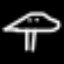
Label: mushroom